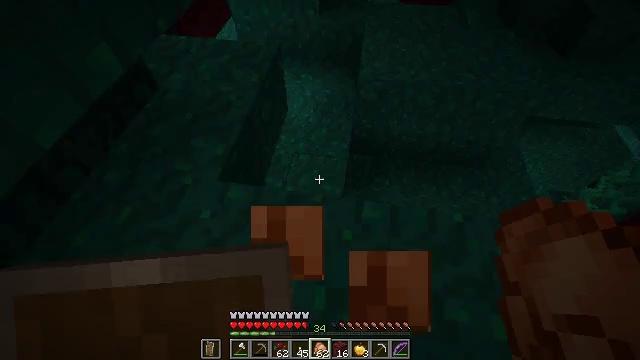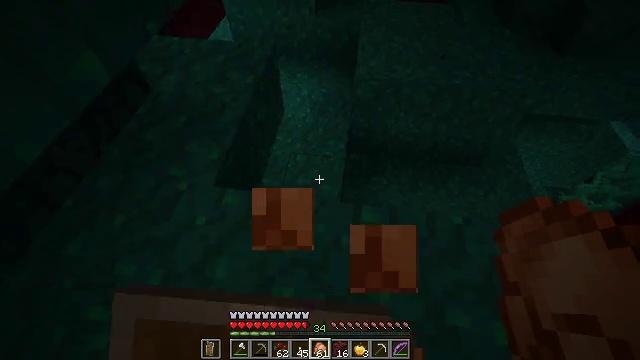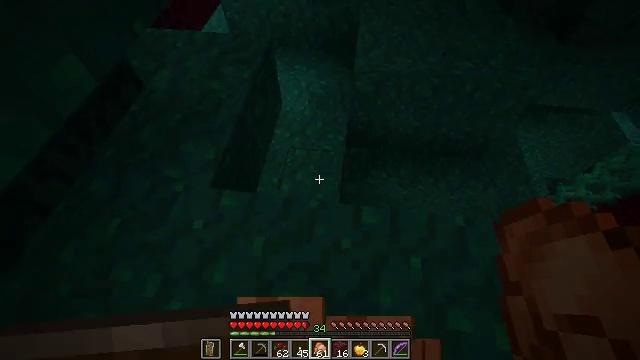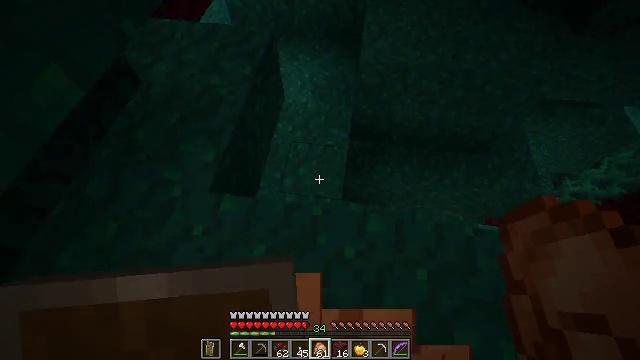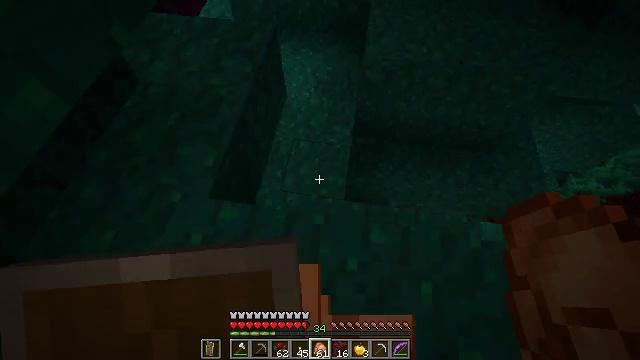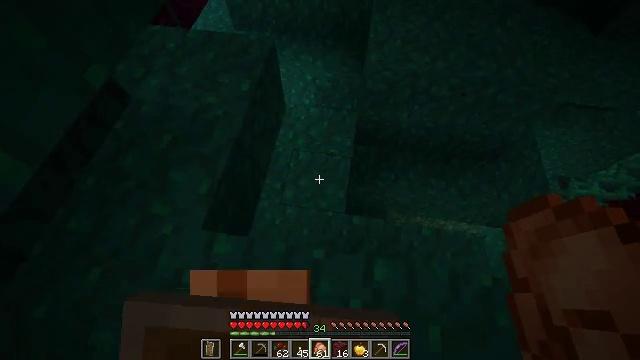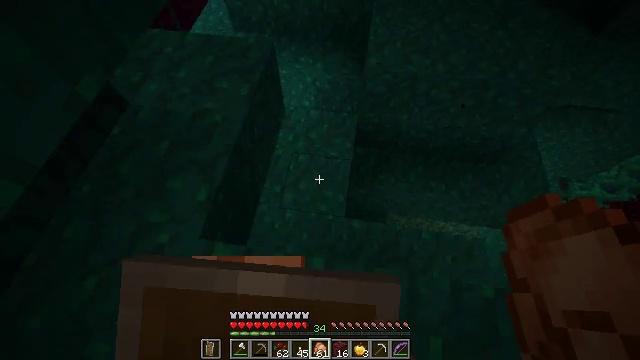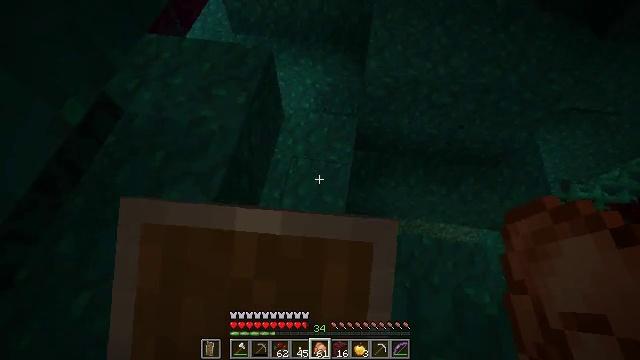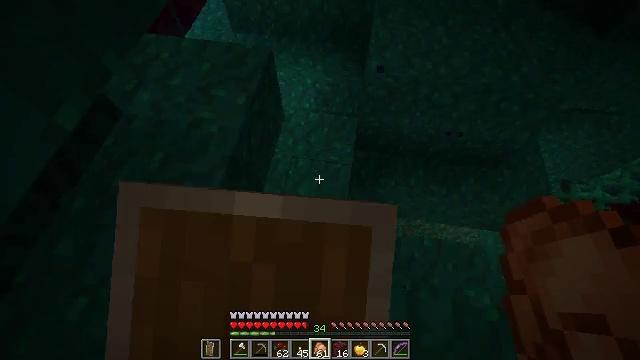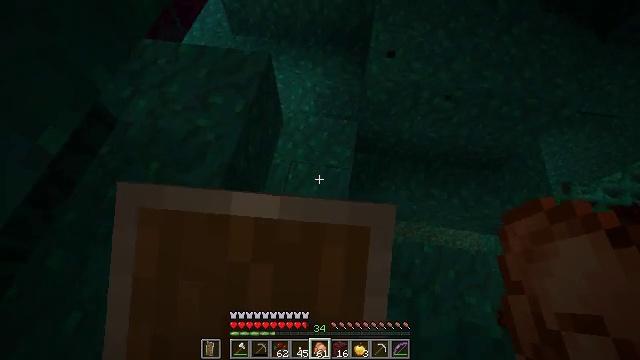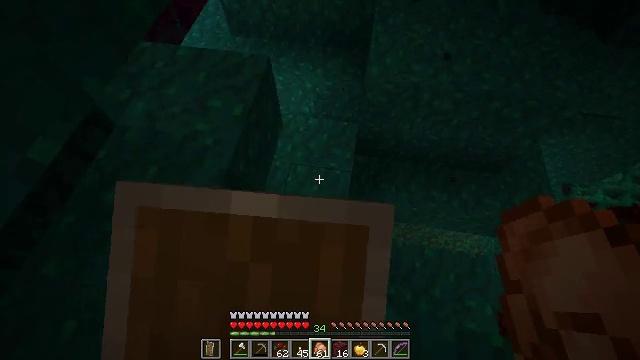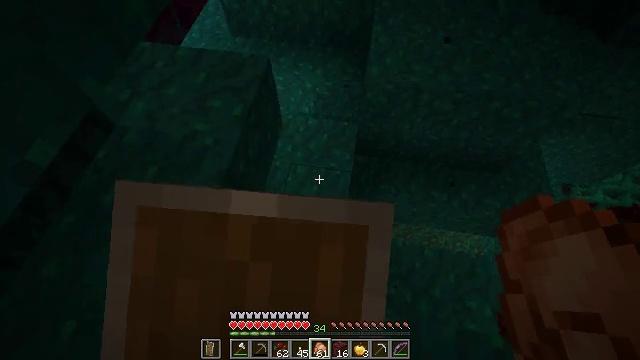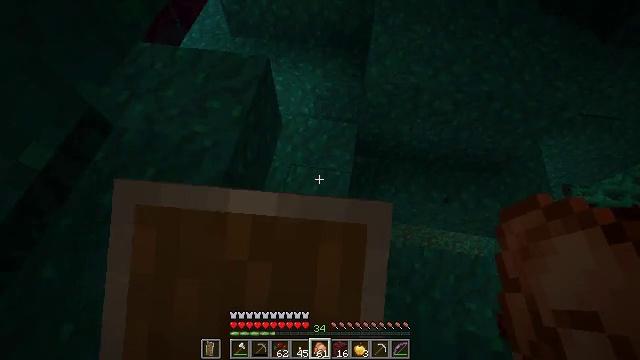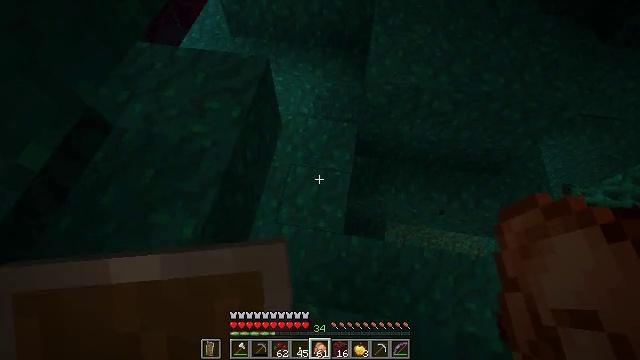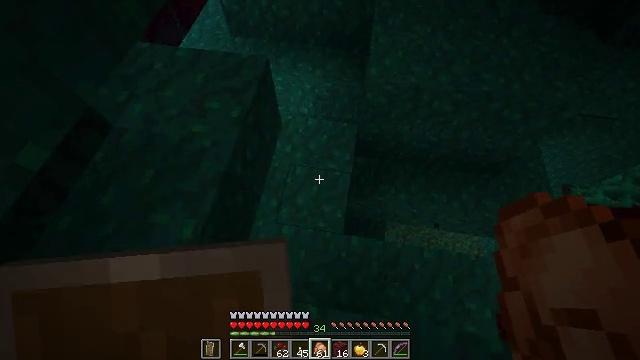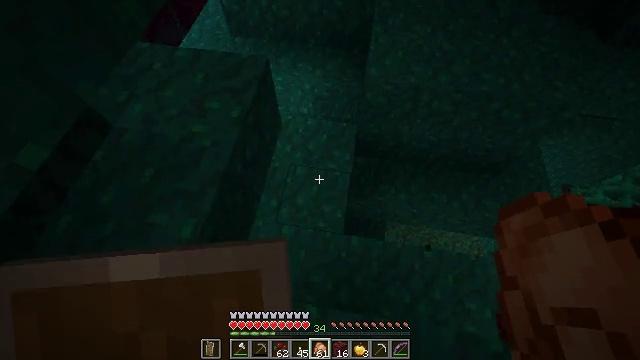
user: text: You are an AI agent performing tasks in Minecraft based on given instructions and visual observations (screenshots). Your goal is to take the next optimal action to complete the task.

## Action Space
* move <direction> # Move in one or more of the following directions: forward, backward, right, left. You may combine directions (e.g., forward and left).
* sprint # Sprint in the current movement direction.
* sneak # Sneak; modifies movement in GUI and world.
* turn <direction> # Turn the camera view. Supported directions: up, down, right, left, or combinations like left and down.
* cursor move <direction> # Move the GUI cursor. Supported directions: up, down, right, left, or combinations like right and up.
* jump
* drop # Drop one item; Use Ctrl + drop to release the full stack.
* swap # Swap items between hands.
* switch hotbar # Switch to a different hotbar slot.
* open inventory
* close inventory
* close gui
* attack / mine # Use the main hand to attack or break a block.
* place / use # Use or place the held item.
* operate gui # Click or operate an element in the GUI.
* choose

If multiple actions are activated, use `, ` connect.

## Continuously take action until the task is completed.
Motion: motion action
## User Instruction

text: Break the warped wart block.
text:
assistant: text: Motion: move forward, use / place
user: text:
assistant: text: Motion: move forward, turn down, use / place
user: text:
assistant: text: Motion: move forward, turn down, use / place
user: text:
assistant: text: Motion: move forward, turn down, use / place
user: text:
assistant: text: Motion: move forward, use / place
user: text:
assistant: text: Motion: move forward, use / place
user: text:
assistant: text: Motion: move forward, use / place
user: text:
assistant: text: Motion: move forward, use / place
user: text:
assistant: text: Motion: move forward, use / place
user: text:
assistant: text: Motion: use / place
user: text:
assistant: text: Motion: use / place
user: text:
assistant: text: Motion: use / place
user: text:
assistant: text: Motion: no_op
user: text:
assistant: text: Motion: no_op
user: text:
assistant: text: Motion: no_op
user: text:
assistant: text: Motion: move forward, turn up
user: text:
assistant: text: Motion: move forward
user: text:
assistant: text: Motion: move forward
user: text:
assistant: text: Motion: move forward
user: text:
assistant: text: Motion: move forward
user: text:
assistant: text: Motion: move forward
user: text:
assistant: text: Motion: move forward
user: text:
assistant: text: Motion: move forward
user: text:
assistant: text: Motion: move forward
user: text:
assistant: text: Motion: move forward, turn up
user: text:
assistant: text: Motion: move forward, turn up
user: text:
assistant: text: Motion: move forward, turn right and up
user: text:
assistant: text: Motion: move forward, turn right
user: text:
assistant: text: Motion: move forward, turn right and down
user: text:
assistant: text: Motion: turn right and down